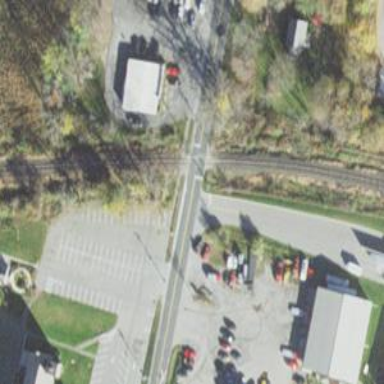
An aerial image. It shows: Crossing for the railway.